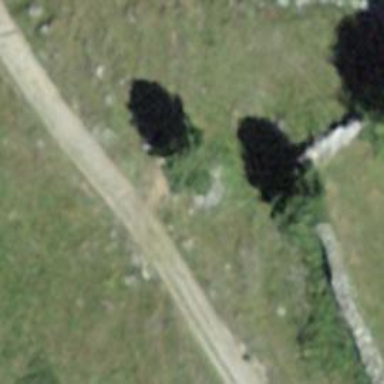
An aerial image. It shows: Brown bench in the vicinity.